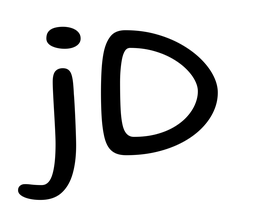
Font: Gluten_Light